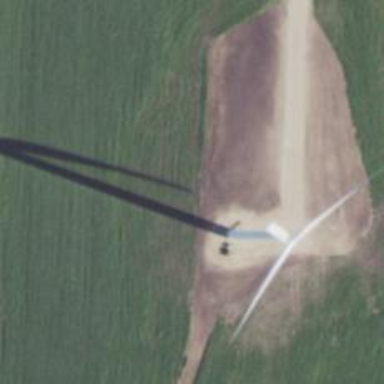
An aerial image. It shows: Wind generator powered by horizontal-axis wind turbine.